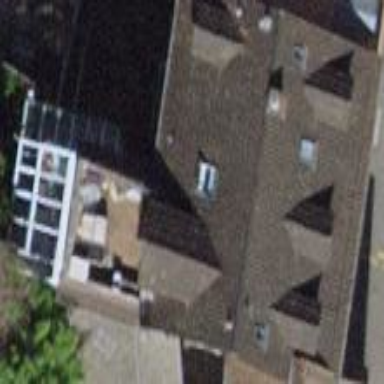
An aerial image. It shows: Building with tile roof.